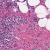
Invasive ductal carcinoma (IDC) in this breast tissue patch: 0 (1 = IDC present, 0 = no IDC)